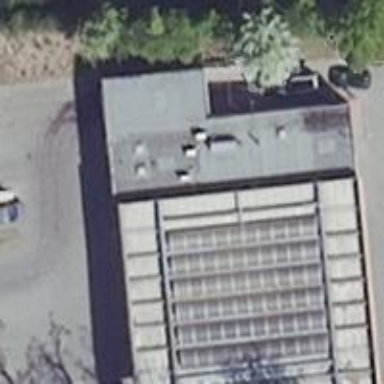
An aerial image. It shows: Car wash facility.